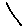
Label: line